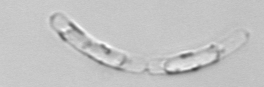
Label: Guinardia_striata